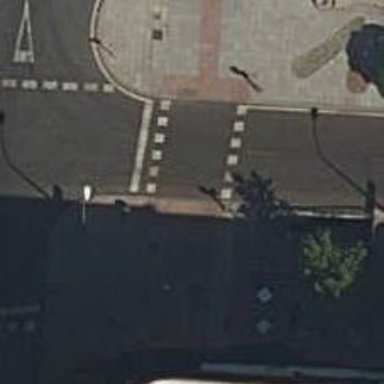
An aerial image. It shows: Kerb serving as barrier.